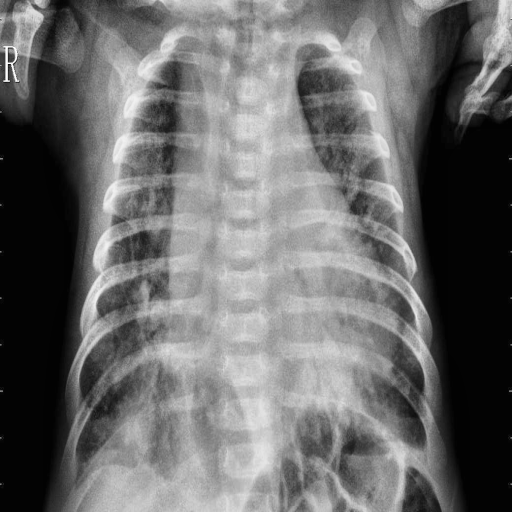
Finding: PNEUMONIA